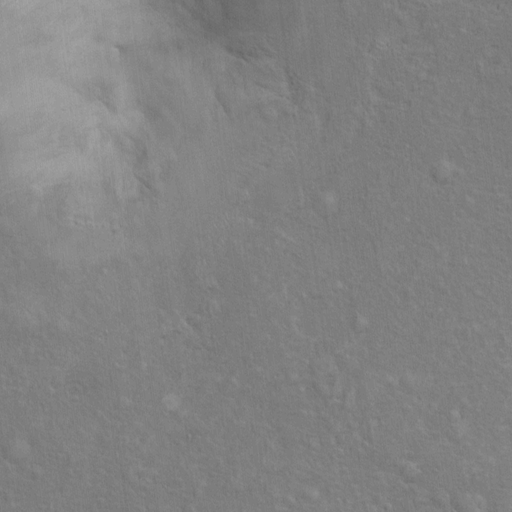
Objects detected: cone